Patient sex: M
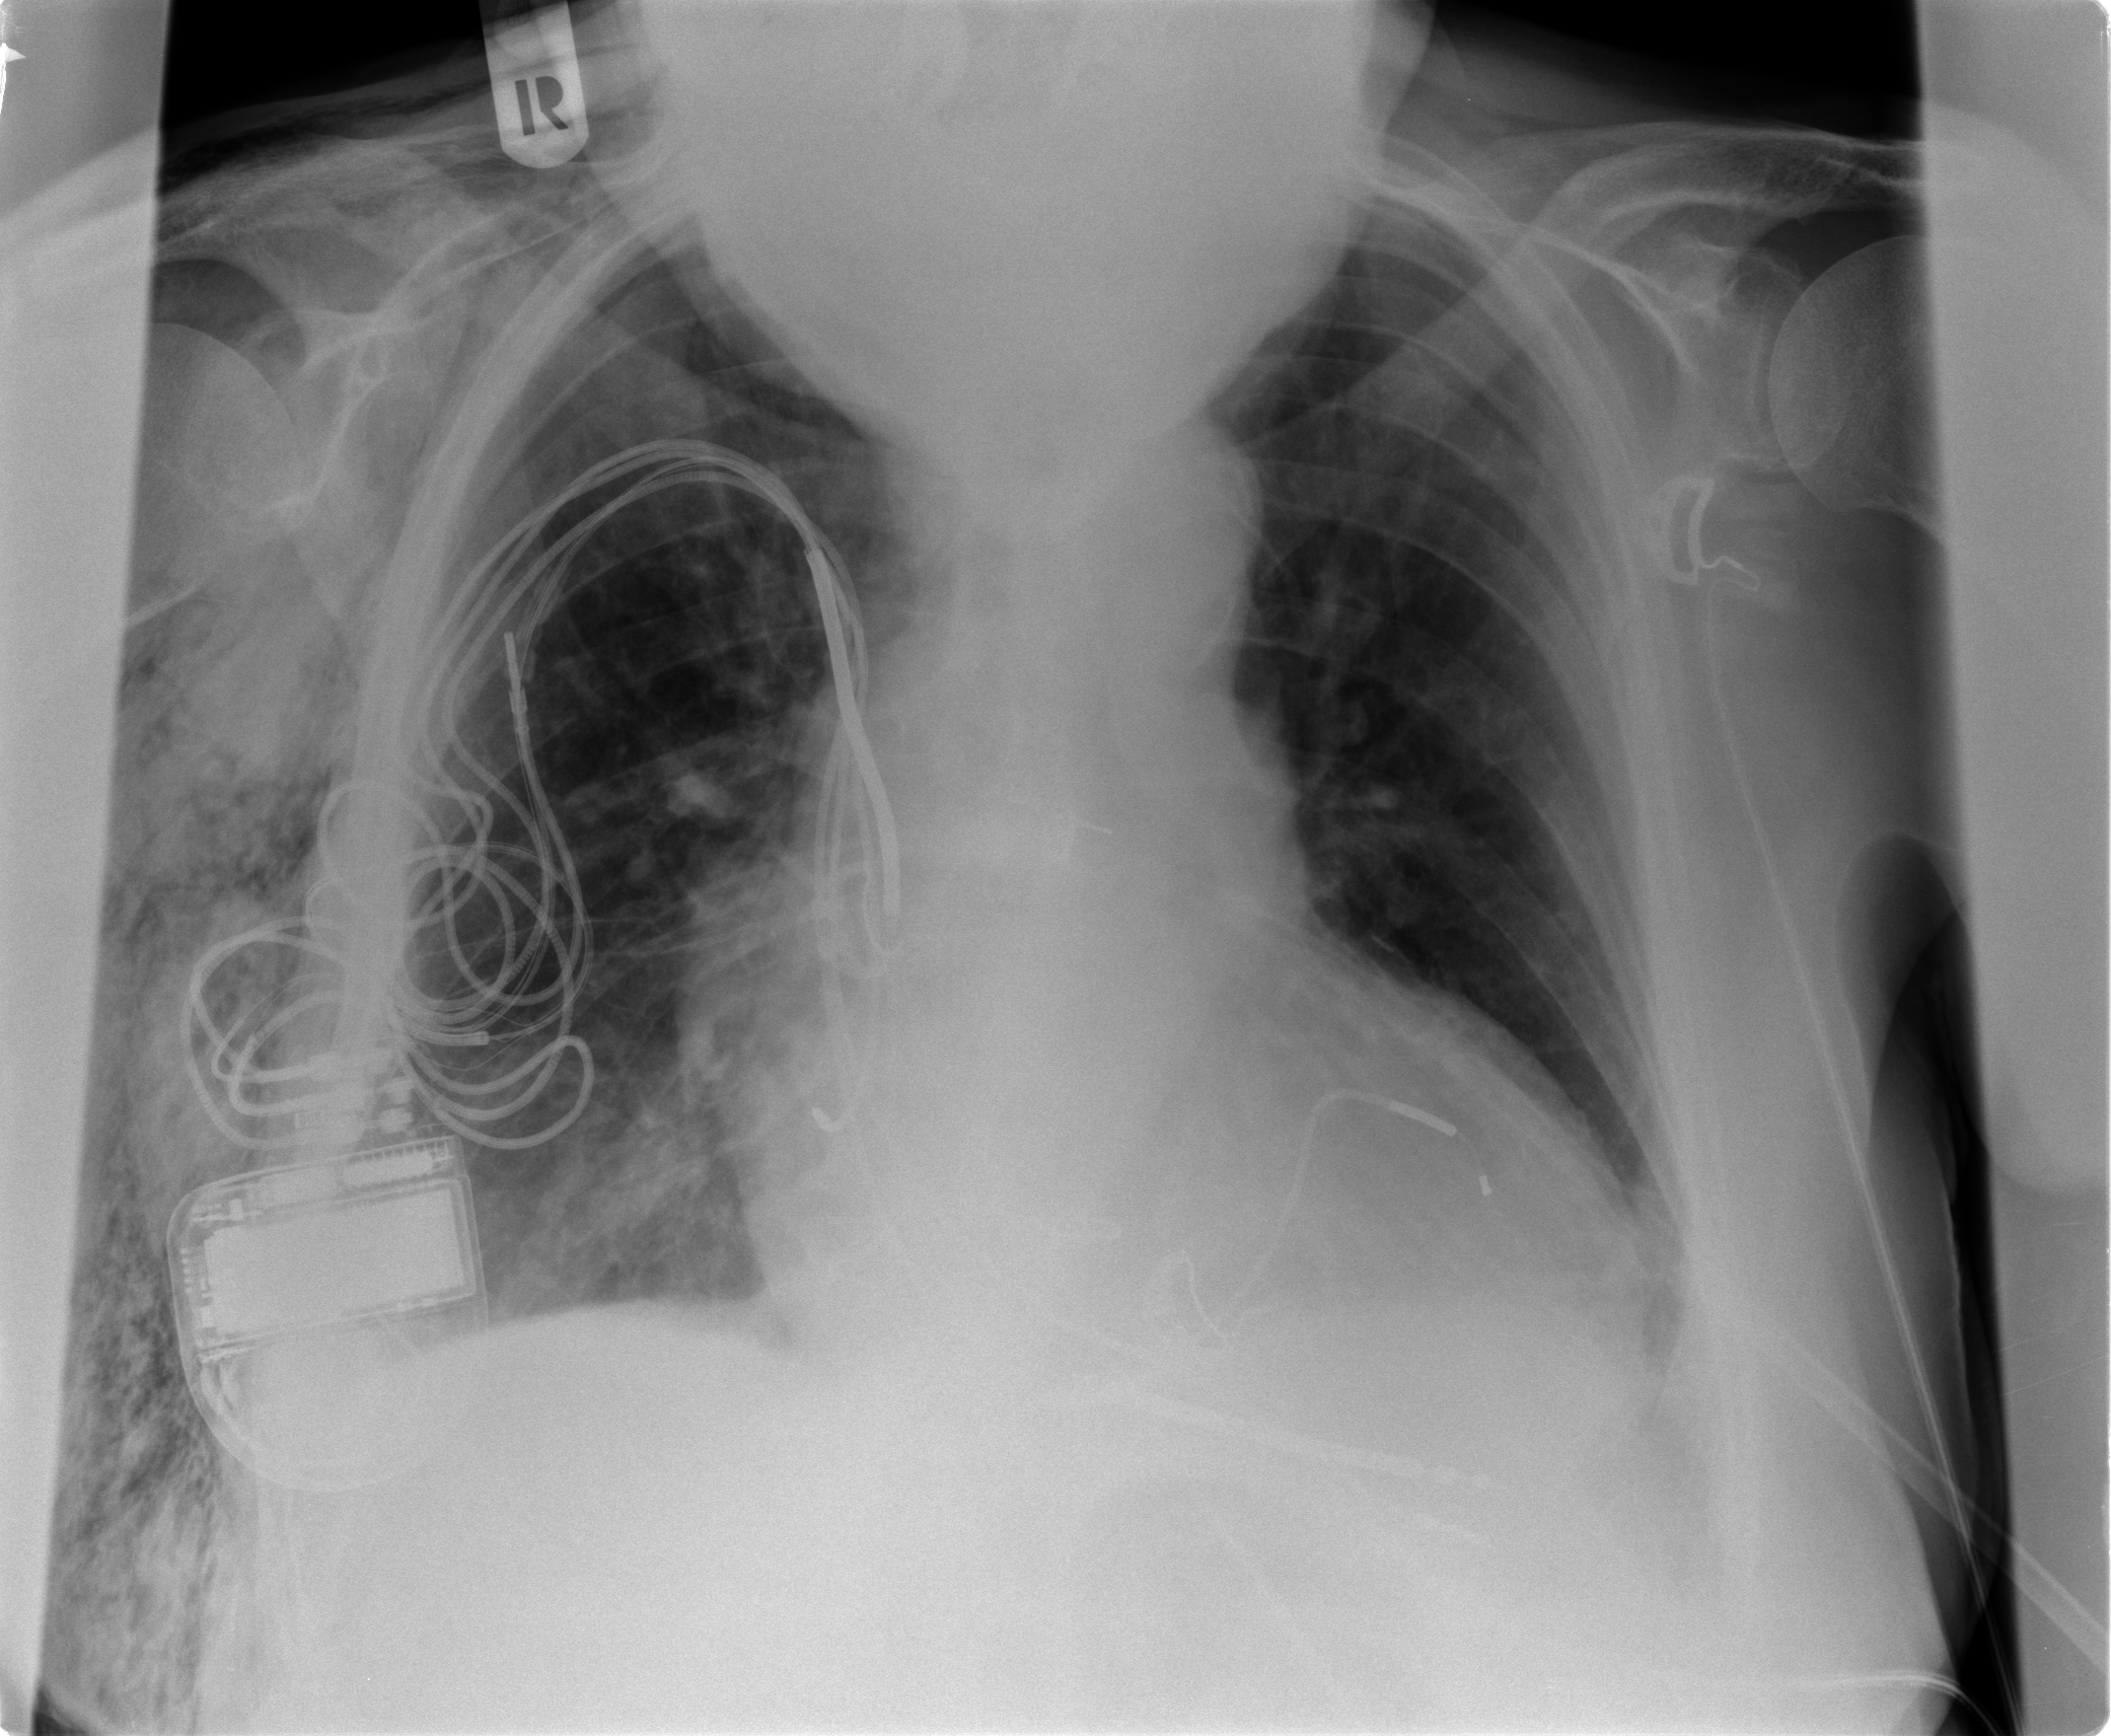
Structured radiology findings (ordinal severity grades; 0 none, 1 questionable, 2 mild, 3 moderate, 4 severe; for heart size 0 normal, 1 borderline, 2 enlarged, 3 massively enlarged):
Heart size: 2
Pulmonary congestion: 1
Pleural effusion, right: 1
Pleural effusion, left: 1
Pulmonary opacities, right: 0
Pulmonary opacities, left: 0
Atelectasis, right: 1
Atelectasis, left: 1